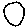
Label: circle